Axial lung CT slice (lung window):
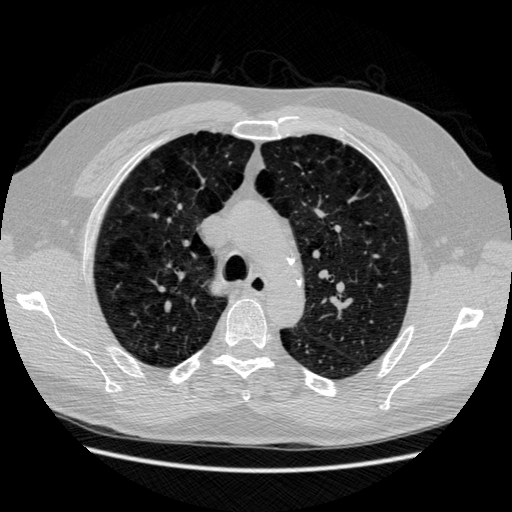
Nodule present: no